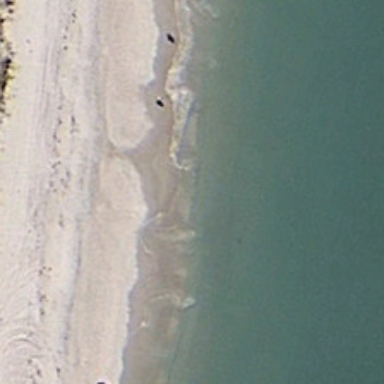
There are a lot of people playing in the stands .